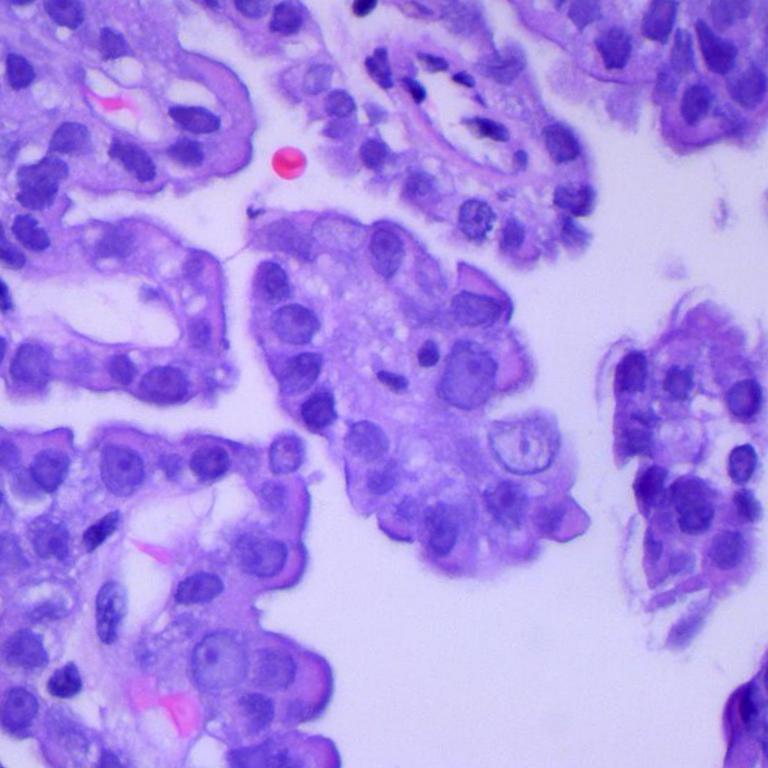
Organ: lung
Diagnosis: adenocarcinomas